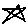
Label: star